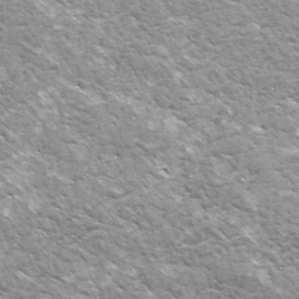
Label: frost